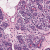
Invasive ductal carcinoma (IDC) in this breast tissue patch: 0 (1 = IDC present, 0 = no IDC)